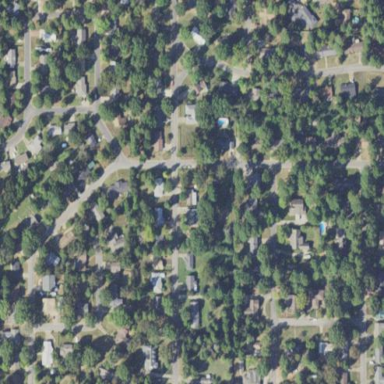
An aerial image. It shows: Residential area consisting of single-family homes.